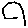
Label: circle